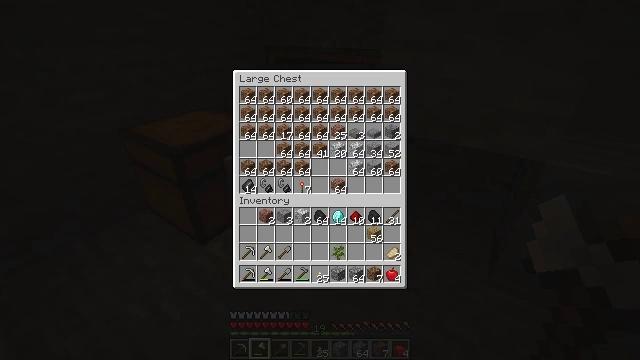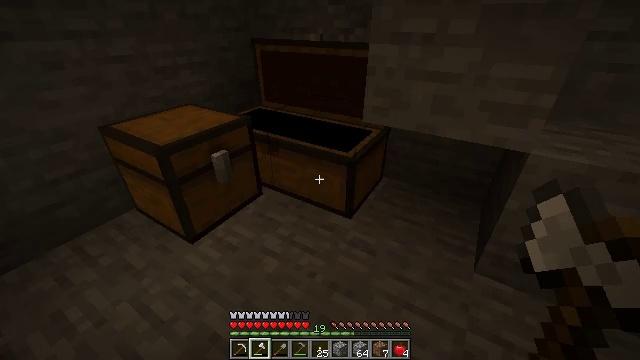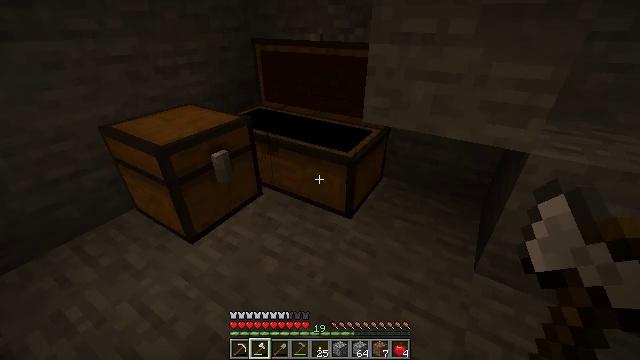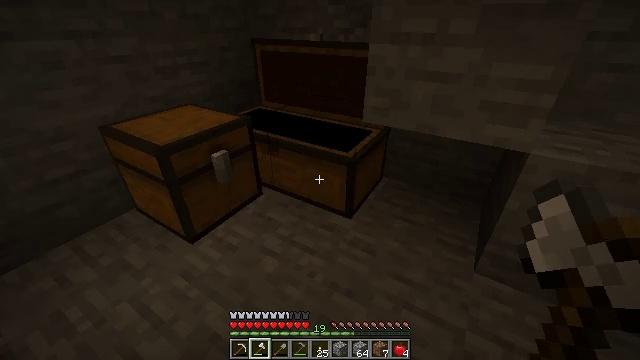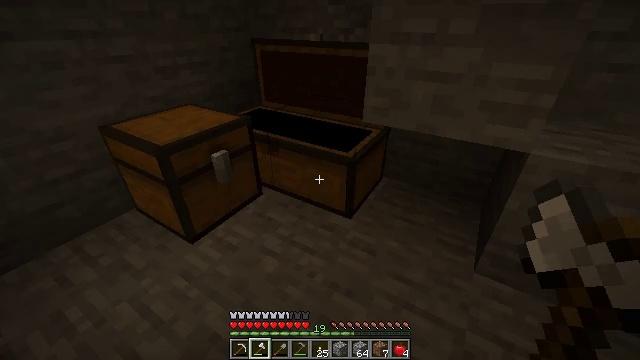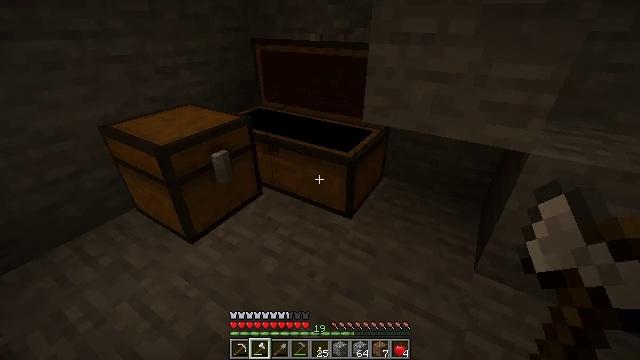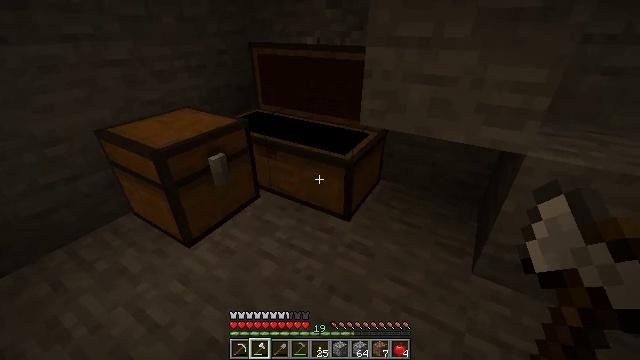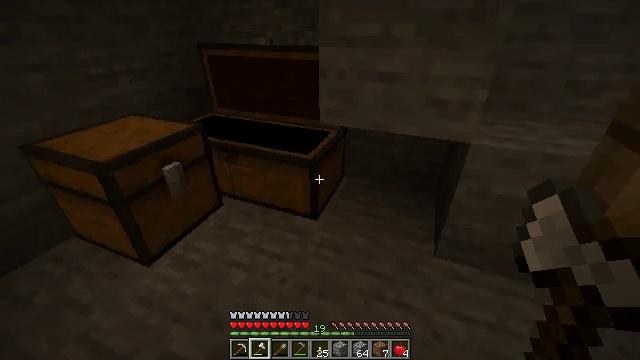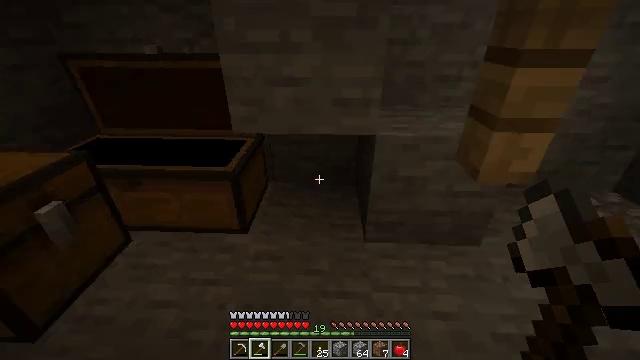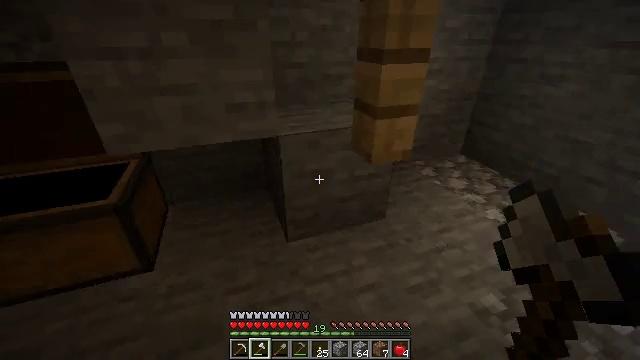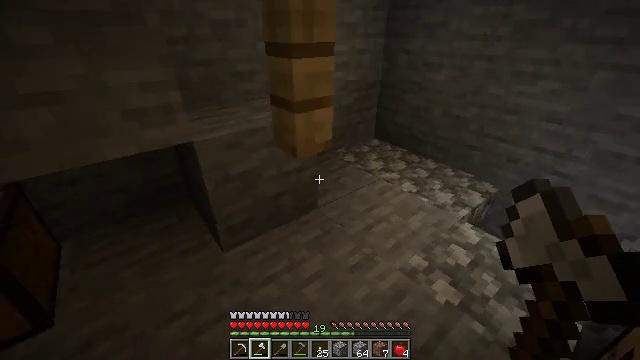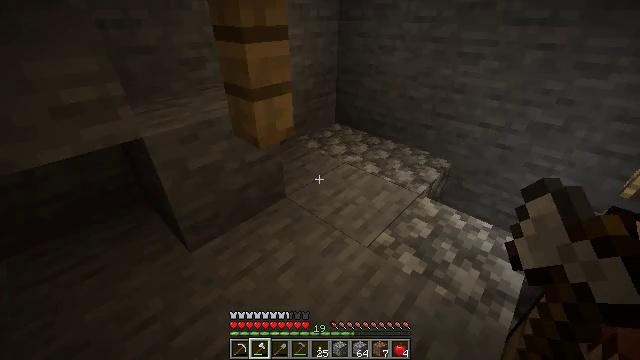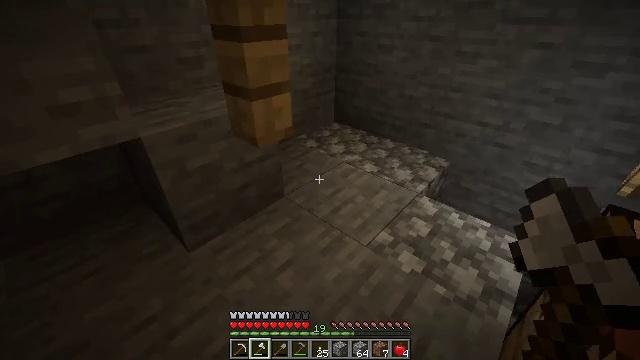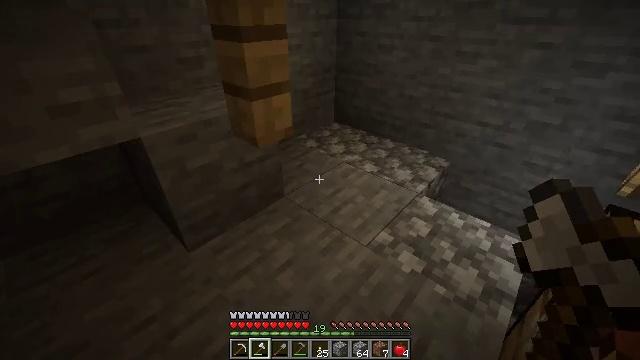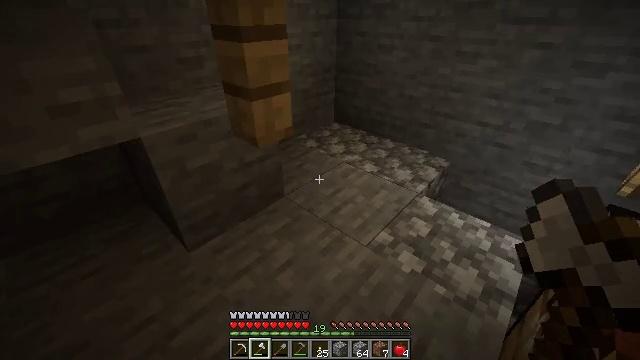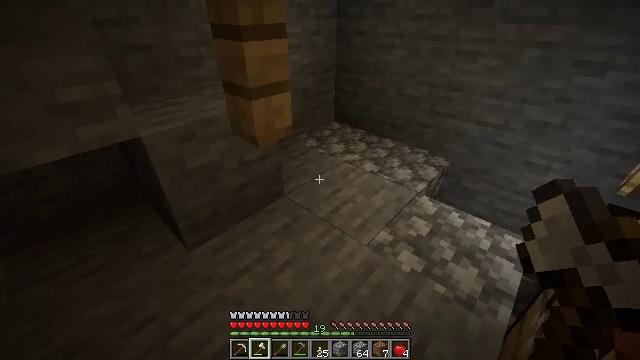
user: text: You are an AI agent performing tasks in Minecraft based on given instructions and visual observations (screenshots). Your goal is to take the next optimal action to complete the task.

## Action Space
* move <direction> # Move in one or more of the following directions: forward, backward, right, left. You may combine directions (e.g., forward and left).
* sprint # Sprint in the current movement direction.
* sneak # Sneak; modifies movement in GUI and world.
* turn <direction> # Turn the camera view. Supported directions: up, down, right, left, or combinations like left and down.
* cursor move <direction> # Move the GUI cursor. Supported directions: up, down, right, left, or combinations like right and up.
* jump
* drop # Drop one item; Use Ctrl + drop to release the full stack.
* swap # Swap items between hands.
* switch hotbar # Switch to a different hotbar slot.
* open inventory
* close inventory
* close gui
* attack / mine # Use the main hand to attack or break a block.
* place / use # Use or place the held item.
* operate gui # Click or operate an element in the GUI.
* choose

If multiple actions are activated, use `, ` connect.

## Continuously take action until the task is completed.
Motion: motion action
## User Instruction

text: Prepare a diamond chestplate with diamonds in the crafting table.
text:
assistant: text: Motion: cursor move right and down
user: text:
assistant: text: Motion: close gui
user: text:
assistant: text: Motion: no_op
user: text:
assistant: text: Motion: no_op
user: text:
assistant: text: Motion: no_op
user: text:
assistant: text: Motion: no_op
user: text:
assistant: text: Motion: turn right
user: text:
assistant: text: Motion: turn right and up
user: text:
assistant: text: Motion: turn right
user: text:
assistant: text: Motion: turn right
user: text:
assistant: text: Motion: turn right and down
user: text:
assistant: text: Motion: no_op
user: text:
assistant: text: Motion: no_op
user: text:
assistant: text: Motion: no_op
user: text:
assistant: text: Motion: no_op
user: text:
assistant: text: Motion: turn right and up
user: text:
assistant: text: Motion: turn right
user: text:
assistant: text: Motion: turn right
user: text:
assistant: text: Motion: no_op
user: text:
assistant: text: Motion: no_op
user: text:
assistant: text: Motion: move forward
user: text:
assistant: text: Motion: move forward
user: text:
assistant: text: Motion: move forward
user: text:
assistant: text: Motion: move forward
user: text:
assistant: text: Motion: move forward
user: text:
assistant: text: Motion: move forward, turn left
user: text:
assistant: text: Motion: move forward, turn left
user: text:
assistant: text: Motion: move forward, turn left and up
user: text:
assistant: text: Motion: move forward, turn left and up
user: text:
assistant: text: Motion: move forward